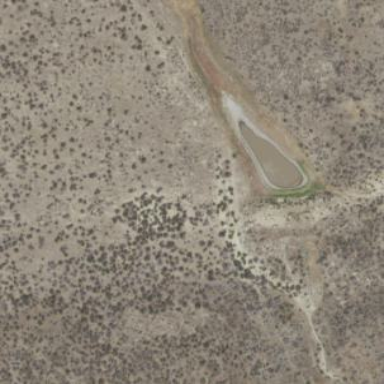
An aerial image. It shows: Water storage reservoir used for land purposes.